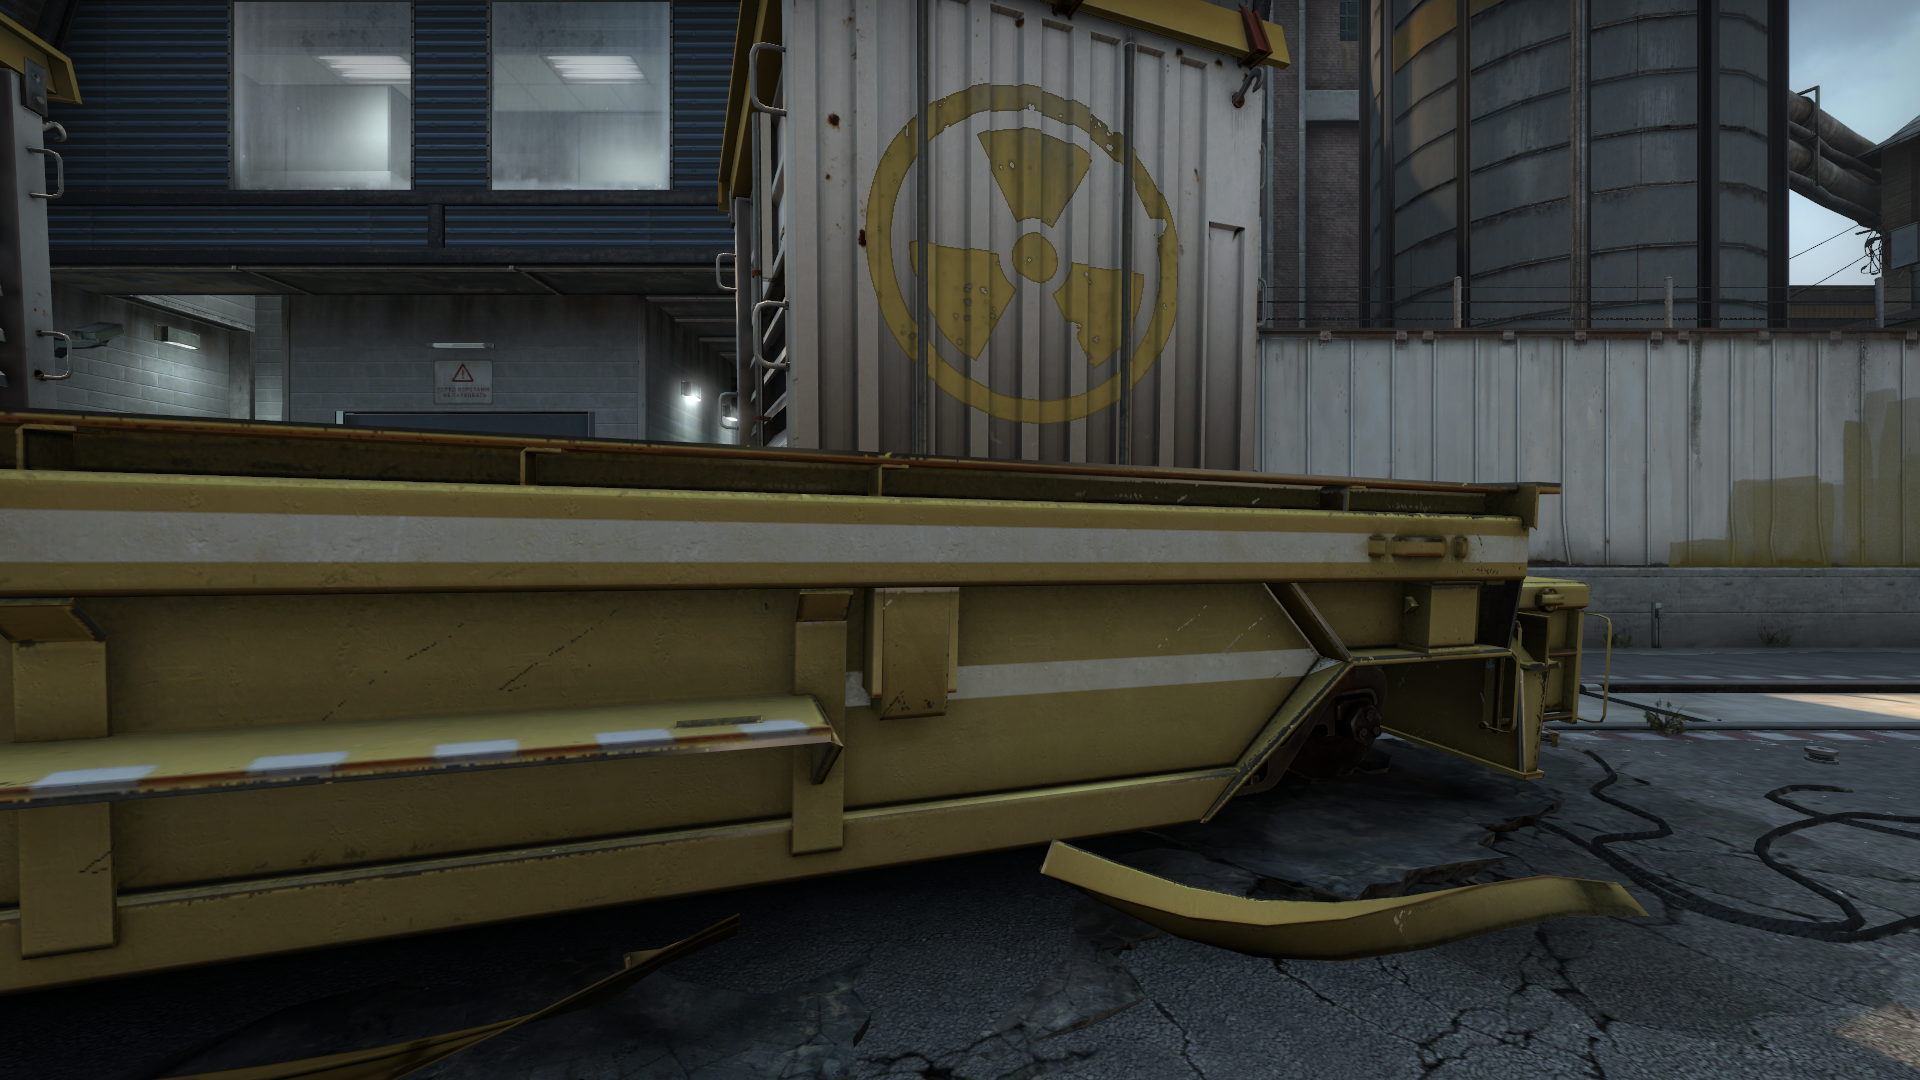
Map: de_train